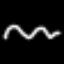
Label: squiggle